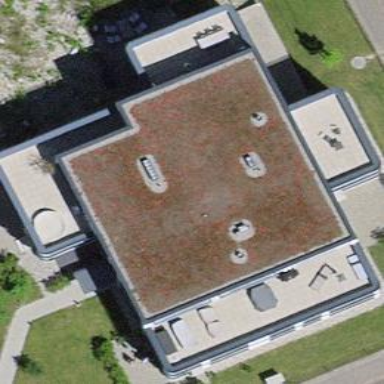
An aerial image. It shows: Building.